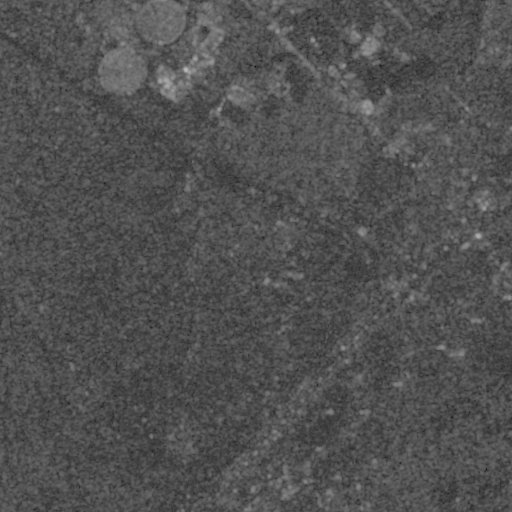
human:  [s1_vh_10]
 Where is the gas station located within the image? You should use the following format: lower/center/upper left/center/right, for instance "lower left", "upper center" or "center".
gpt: The gas station is located in the center right of the image.
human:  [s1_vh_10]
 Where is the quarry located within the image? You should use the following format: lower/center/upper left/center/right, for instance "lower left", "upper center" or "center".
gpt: The quarry is located in the center right of the image.
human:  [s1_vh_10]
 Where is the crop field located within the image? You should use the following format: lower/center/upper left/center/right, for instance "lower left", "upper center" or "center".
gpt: There is no crop field in the image.

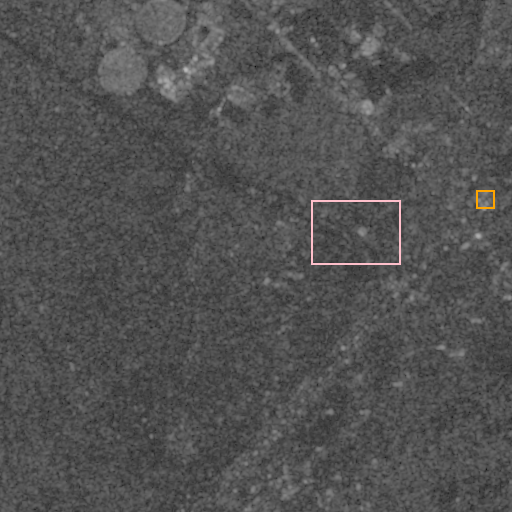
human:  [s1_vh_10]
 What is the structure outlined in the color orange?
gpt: The structure outlined in orange is a gas station.
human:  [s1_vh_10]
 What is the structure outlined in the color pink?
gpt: The structure outlined in pink is a quarry.
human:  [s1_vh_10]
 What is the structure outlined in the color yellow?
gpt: There is no yellow outline.